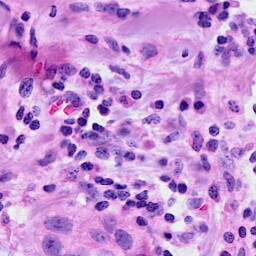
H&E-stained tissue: Breast